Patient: sex M, age 60
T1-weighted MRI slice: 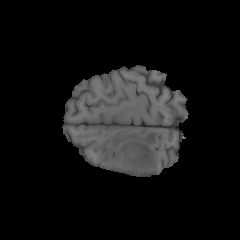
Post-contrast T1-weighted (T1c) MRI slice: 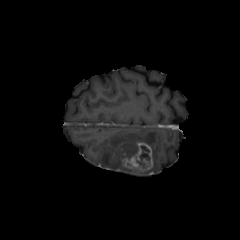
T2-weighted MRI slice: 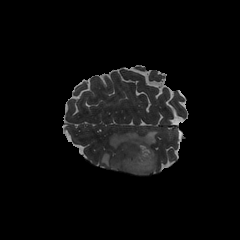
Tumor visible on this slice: yes
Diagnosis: Glioblastoma, IDH-wildtype
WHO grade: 4